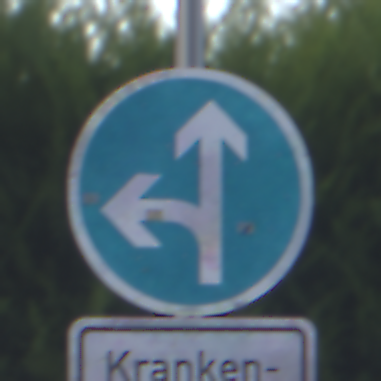
Verkehrszeichen: VorgeschriebeneFahrtrichtungGeradeausOderLinks
Zusatzzeichen unten: BesondereFahrzeugeUndTransportgueter4
Umgebung: Outdoor, Urban
Tageszeit: SunriseSunset
Wetter: Clear
Licht: Natural
Jahreszeit: NotSpecified
Kontrast: LowContrast